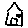
Label: house